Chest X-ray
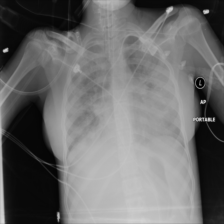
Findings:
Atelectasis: negative
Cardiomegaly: negative
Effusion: negative
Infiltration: negative
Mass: negative
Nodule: negative
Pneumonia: negative
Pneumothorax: negative
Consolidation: negative
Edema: negative
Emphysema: negative
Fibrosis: negative
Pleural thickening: negative
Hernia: negative